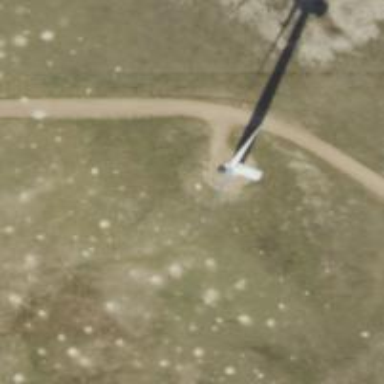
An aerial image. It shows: Wind generator powered by horizontal axis wind turbine.